Question: How to plot rectangular slices in a barchart ? The slice can be plotted anywhere. It should not start from xAxis.
This slice is actually pointing to a corresponding x and y value.The width of the slice remains same as the bars plotted in the barchart.The height is set a very small value to see it as a slice.

The Blue colored is bar chart's bar and brown colored is the slice.
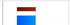
Answer: Set 'barBasesVary' to 'YES' on the bar plot. This will cause the plot to query the datasource for an additional field called 'CPTBarPlotFieldBarBase'. The base value defines one end of the bar and the tip value defines the other end. The location determines the horizontal placement (for vertical bars) as always.